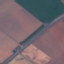
Land use / land cover: Highway